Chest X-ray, PA view. Patient: 62 years old, sex F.
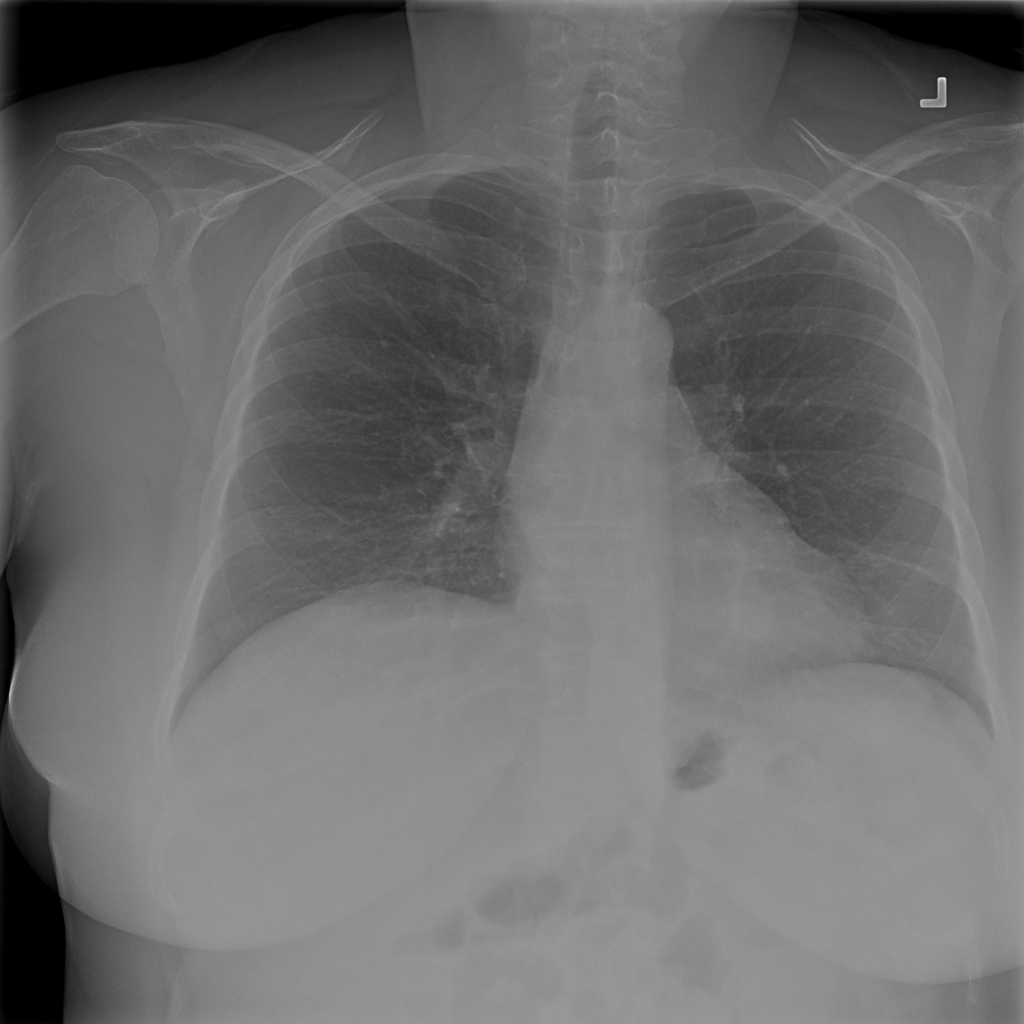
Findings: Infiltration